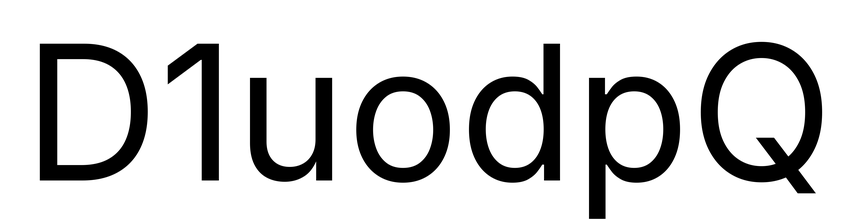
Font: Inter_Regular